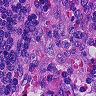
Metastatic tissue present: no